Aerial crown-view tile of a tropical tree (Barro Colorado Island, Panama), acquired 20250818:
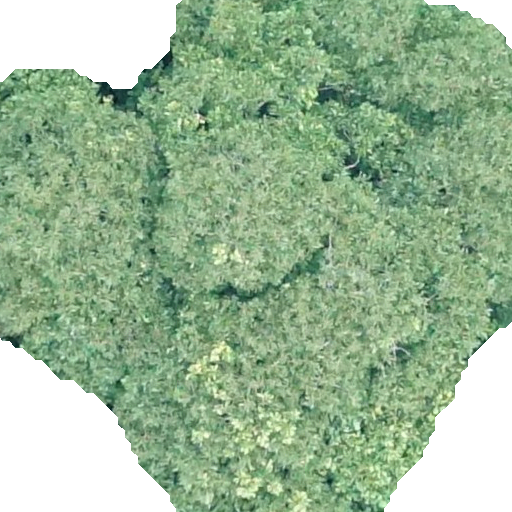
Species: Dipteryx oleifera
GBIF accepted scientific name: Dipteryx oleifera
Crown area: 393.545 m²